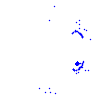
Particle: proton